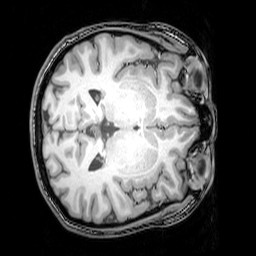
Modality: T1w
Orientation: axial
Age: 24
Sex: female
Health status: healthy
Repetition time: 0.081 s
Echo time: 0.037 s